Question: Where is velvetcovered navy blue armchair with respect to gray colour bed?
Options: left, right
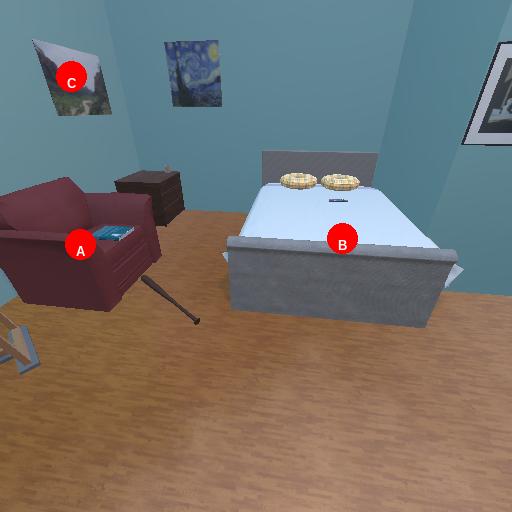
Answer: left